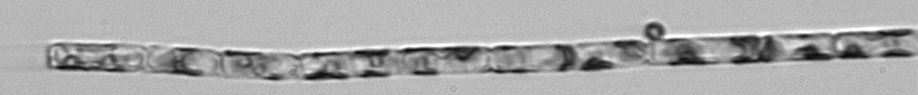
Label: Guinardia_delicatula